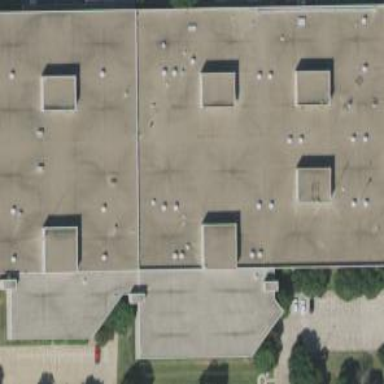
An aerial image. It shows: Commercial building.